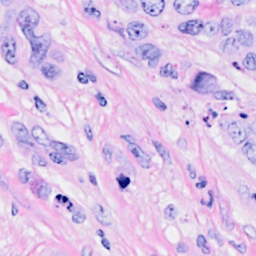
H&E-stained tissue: Breast